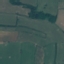
Land use / land cover class: Pasture